Question: I'm having trouble and I was wondering if there is something wrong with my code.
The code should execute the following
1. When executed within the terminal the MoveAmount and Move should end up equal to each other.
2. Side A should follow the equation (x*a)/(a+b) and execute with the correct value. (x representing the move and A and B representing their perspective ratio).
3. Move - SideA = Side B
4. Move = SideA + SideB
Unfortunately it doesn't seem to be working and I am unable to get the code to create the proper output.
If I try to input my values based on this graph  the Calculated Movement of Side A and B return incorrectly and the output does not follow the desired perameters above.
If anyone can give me any tips let me know.
'''
using System;
namespace Example
{
class CalculatedMove
{
public double Move = 0.0;
public double SideARatio = 0.0;
public double SideBRatio = 0.0;
public CalculatedMove(double SideARatio, double SideBRatio, double Move)
{
this.Move = Move;
this.SideARatio = SideARatio;
this.SideBRatio = SideBRatio;
}
public virtual void SideA()
{
double SideA = 0.0;
SideA = (Move * SideARatio) /(SideARatio + SideBRatio);
Console.WriteLine("Calculated Side A Movement is {00:00.0000}", SideA);
}
public void SideB()
{
double SideB = 0.0;
SideB = Move - SideARatio;
Console.WriteLine("The Calculated Side B Movement is {00:00.0000}", SideB);
}
public void MovementAmount()
{
double MovementAmount = 0.0;
MovementAmount = SideARatio + SideBRatio;
Console.WriteLine("The Calculated Move Amount is {0:00.0000}", MovementAmount);
}
}
class Program
{
static void Main(string[] args)
{
double Move, SideARatio, SideBRatio = 0.0;
Console.WriteLine("Enter the Move Amount ");
Move = Double.Parse(Console.ReadLine());
Console.WriteLine("Side A Ratio");
SideARatio = Double.Parse(Console.ReadLine());
Console.WriteLine("Side B Ratio");
SideBRatio = Double.Parse(Console.ReadLine());
CalculatedMove objMove = new CalculatedMove(Move, SideARatio,SideBRatio);
objMove.SideA();
objMove.SideB();
objMove.MovementAmount();
Console.Read();
}
}
}
'''
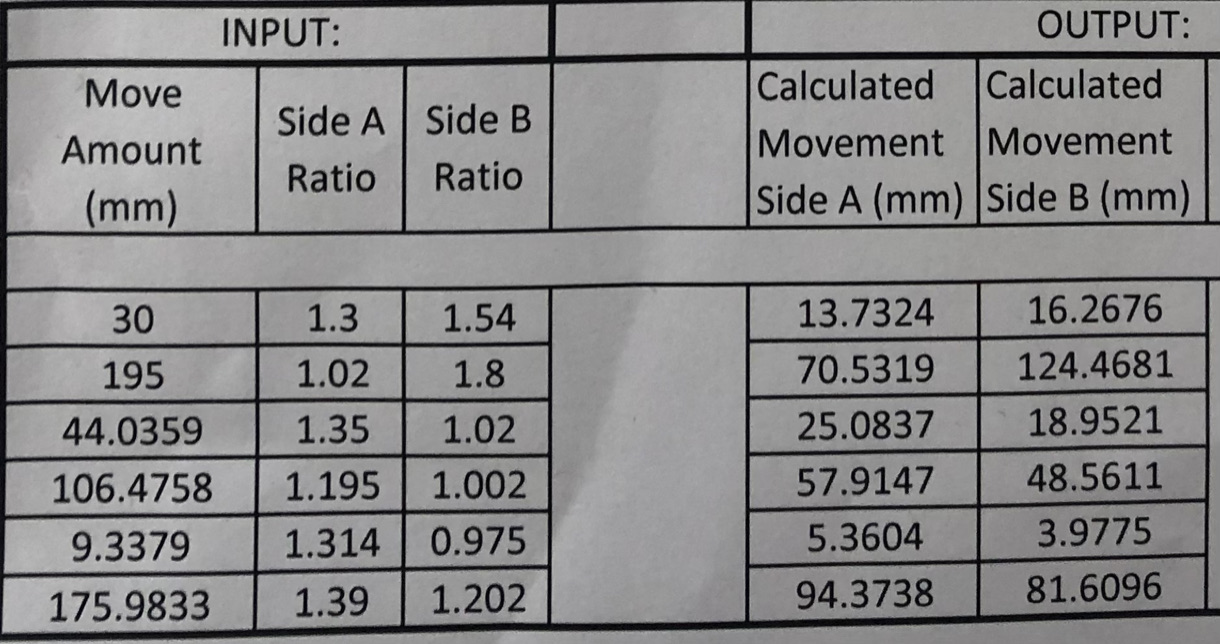
Answer: First of all, as JohnG said, when calling parameters.
Then when calculating SideB, SideARatio should not be subtracted, but SideA should be subtracted.
Finally, 'Move' should be 'SideA+SideB', not 'SideARatio+SideBRatio'.
'''
using System;
namespace Example {
class CalculatedMove {
private double move =0.0;
public double Move {
get { return move; }
set { move=value; }
}
private double sideARatio=0.0;
public double SideARatio {
get { return sideARatio; }
set { sideARatio=value; }
}
private double sideBRatio = 0.0;
public double SideBRatio {
get { return sideBRatio; }
set { sideBRatio=value; }
}
private double sideA = 0.0;
public double SideA {
get { return sideA; }
set { sideA=value; }
}
private double sideB = 0.0;
public double SideB {
get { return sideB; }
set { sideB=value; }
}
private double movementAmount = 0.0;
public double MovementAmount {
get { return movementAmount; }
set { MovementAmount=value; }
}
public CalculatedMove(double SideARatio, double SideBRatio, double Move) {
this.move=Move;
this.sideARatio=SideARatio;
this.sideBRatio=SideBRatio;
}
public virtual void SideAMove() {
SideA=(Move*SideARatio)/(SideARatio+SideBRatio);
Console.WriteLine("Calculated Side A Movement is {00:00.0000}", SideA);
}
public void SideBMove() {
SideB=(Move*SideBRatio)/(SideARatio+SideBRatio);
Console.WriteLine("The Calculated Side B Movement is {00:00.0000}", SideB);
}
public void MovementAmountMove() {
MovementAmount=SideA+SideB;
Console.WriteLine("The Calculated Move Amount is {0:00.0000}", MovementAmount);
}
}
class Program {
static void Main(string[] args) {
double Move, SideARatio, SideBRatio = 0.0;
Console.WriteLine("Enter the Move Amount ");
Move=Double.Parse(Console.ReadLine());
Console.WriteLine("Side A Ratio");
SideARatio=Double.Parse(Console.ReadLine());
Console.WriteLine("Side B Ratio");
SideBRatio=Double.Parse(Console.ReadLine());
CalculatedMove objMove = new CalculatedMove( SideARatio, SideBRatio,Move);
objMove.SideAMove();
objMove.SideBMove();
objMove.MovementAmountMove();
Console.Read();
}
}
}
'''
Output:
<URL>